Question: I am trying to build an 'NSTableView' similar to how Things does it's layout.

I assume what they are doing is using an 'NSTableView' with a custom-drawn 'NSTableCell' -- or perhaps it's an 'NSSegmentedControl'. I am attempting to go down the 'NSTableCell' route. I attempted to subclass an 'NSTableCellView' and draw a custom cell (this is all in the init method for testing);
'''
- (id)init {
self = [super init];
if (self) {
_checkbox = [[NSButton alloc] init];
[_checkbox setButtonType:NSSwitchButton];
_textview = [[NSTextView alloc] init];
[self addSubview:_checkbox];
[self addSubview:_textview];
[self setTranslatesAutoresizingMaskIntoConstraints:NO];
NSDictionary *views = NSDictionaryOfVariableBindings(_checkbox, _textview);
[self addConstraints:
[NSLayoutConstraint constraintsWithVisualFormat:@"H:|[_checkbox]-[_textview]|"
options:0
metrics:nil
views:views]];
}
return self;
}
@end
'''
Seems pretty self-explanatory, but it doesn't actually work. I am getting errors on constraints not being able to be satisfied. Is it not possible to use autolayout inside a subclassed 'NSTableCellView'?
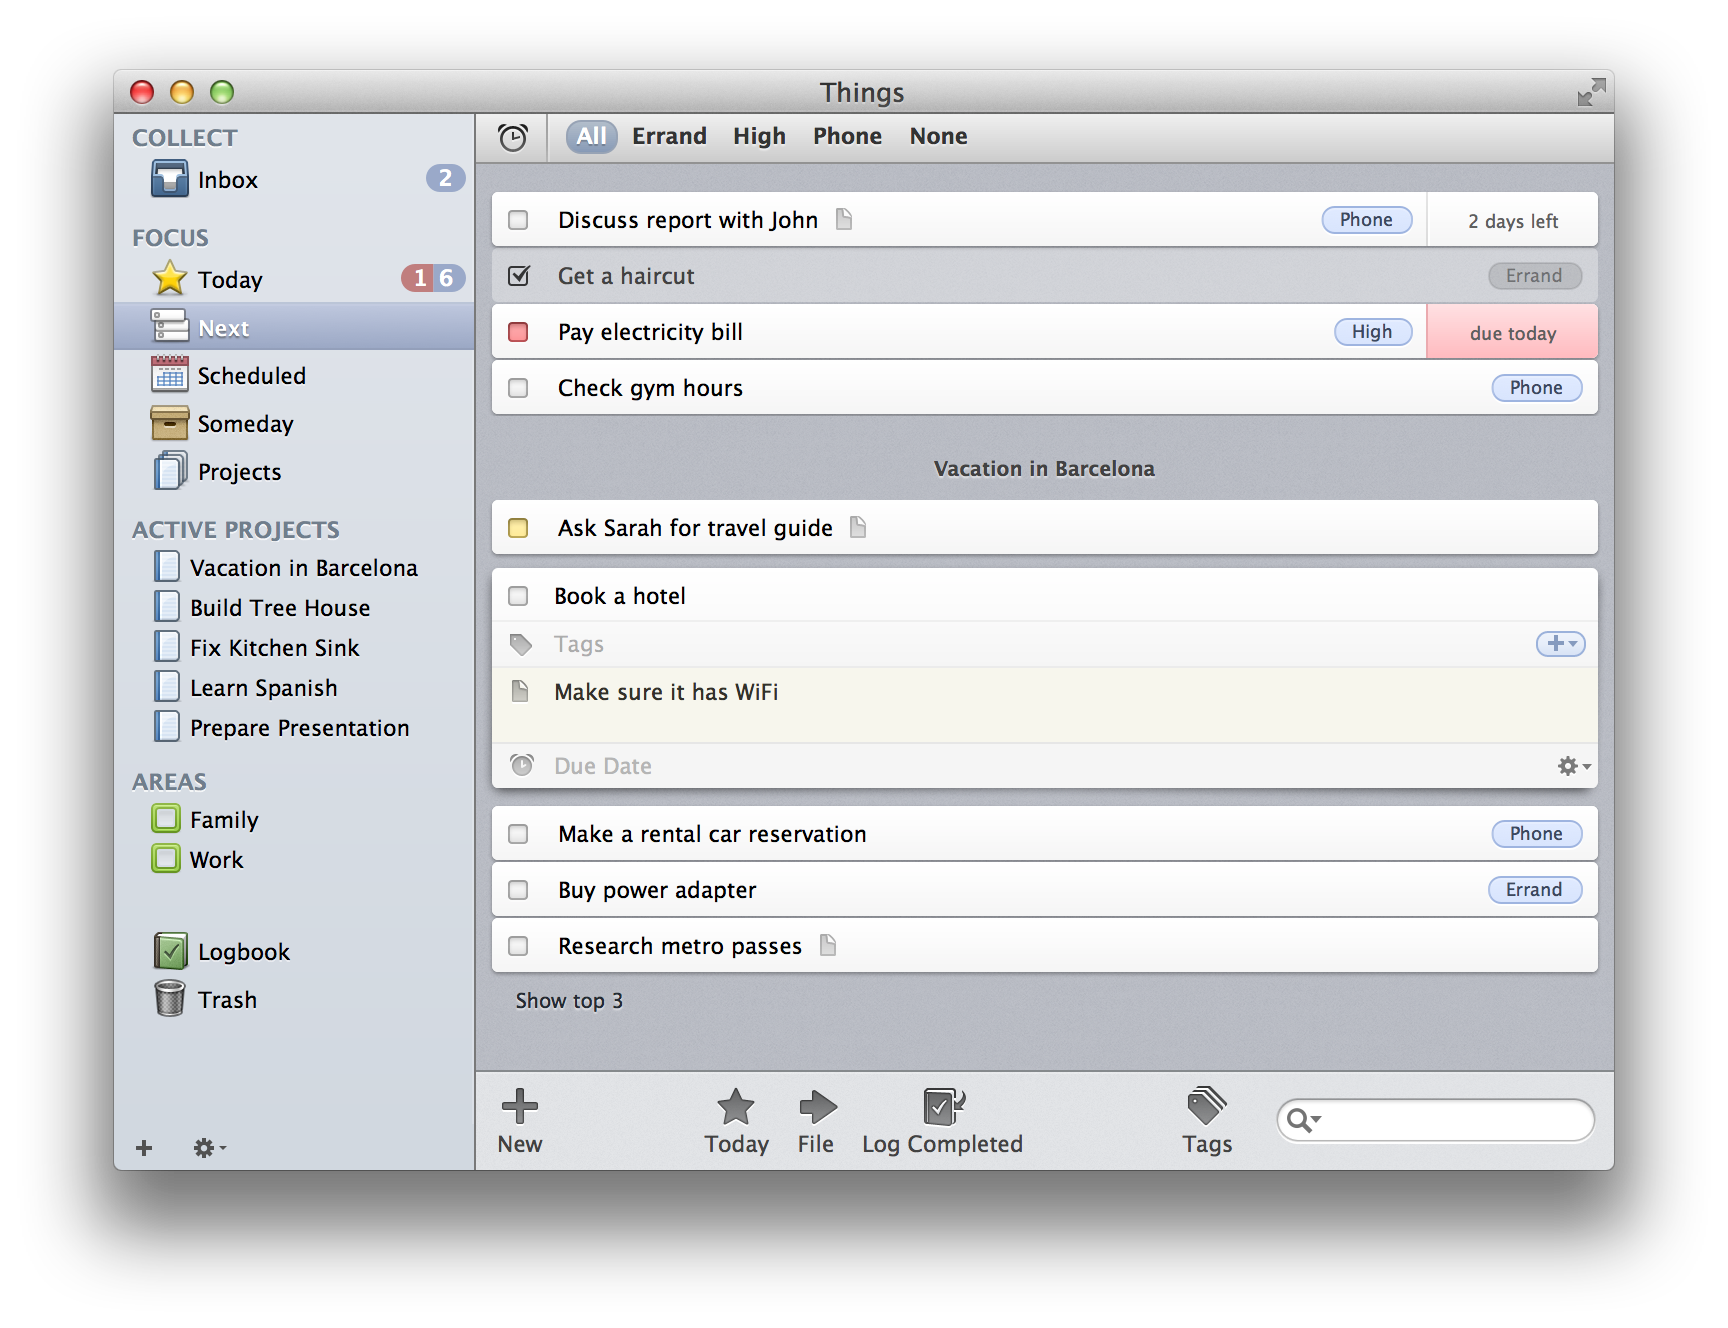
Answer: It is possible although you have to introduce some additional code to the table view controller:
'''
- (CGFloat)tableView:(NSTableView *)tableView heightOfRow:(NSInteger)row
{
NSTableCellView *rowView = [self.tableView makeViewWithIdentifier: RVIssueSelectionTableRowViewContentKey owner: self];
[rowView setObjectValue: yourDataObject]; // or update your cell with the according data the way you prefer
[rowView setNeedsLayout: YES];
[rowView layoutSubtreeIfNeeded];
return [rowView fittingSize].height;
}
'''
This will cause the cell to update it's layout and you can return it's desired height. Because this call can be kind of expensive you should cache the calculated cell height.
This answer has been taken from another SO answer which I could not find right now (will update the solution when I've found it).
Your error messages for the constraints are generated because you force the cell to have a height of x (through the table view datasource methods). But your constraints want to set the height of the cell so they are satisfied. Both at the same time can not work.